Question: Let us consider the following example.
'''
L0=[[b,0],[b,b]], L1=[[b,b],[b,1]], L2=[[b,b],[2,b]]
S=[[0,1,2],[2,0,1]]
'''
Is there any way the replace each element of S by L0 for 0 and L1 for 1 and L2 for 2 in S to get S1 like in the image?

Actually, I want a python program which will check: if the element of S is zero then it will replace 0 by the predefined 2D array and so on.
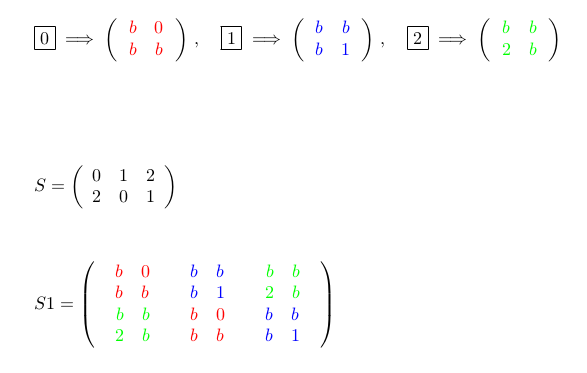
Answer: Yes. We can first construct a numpy array that contains 'L0', 'L1' and 'L2':
'''
A = np.array([L0, L1, L2])
'''
Next we construct a numpy array of 'S':
'''
B = np.array(S)
'''
now we have for 'C = A[B]' (or 'C = np.take(A,B,axis=0)' as suggested by @Divakar):
'''
>>> C = np.take(A,B,axis=0)
>>> C
array([[[[b, 0],
[b, b]],
[[b, b],
[b, 1]],
[[b, b],
[2, b]]],
[[[b, b],
[2, b]],
[[b, 0],
[b, b]],
[[b, b],
[b, 1]]]])
'''
This is of course not exactly what we intended: we want to obtain a 2D-array. We can do this by first transposing (or 'swapaxes', like @PaulPanzer suggests) and then reshaping, we obtain:
'''
>>> C.transpose(0,2,1,3).reshape(4,6)
array([[b, 0, b, b, b, b],
[b, b, b, 1, 2, b],
[b, b, b, 0, b, b],
[2, b, b, b, b, 1]])
'''
Since '4' and '6' of course depend on the size of the dimensions of 'L0', 'L1', 'L2' and 'S', we can also calculate them based on that size:
'''
A = np.array([L0, L1, L2])
B = np.array(S)
m, n = B.shape
_, u, v = A.shape
np.take(A,B,axis=0).swapaxes(1,2).reshape(u*m, v*n)
'''
Like @DSM says, from Numpy-1.13, there is <URL> function for this purpose, and we can write it as:
'''
>>> np.block([[A[i] for i in row] for row in S])
array([[b, 0, b, b, b, b],
[b, b, b, 1, 2, b],
[b, b, b, 0, b, b],
[2, b, b, b, b, 1]])
'''